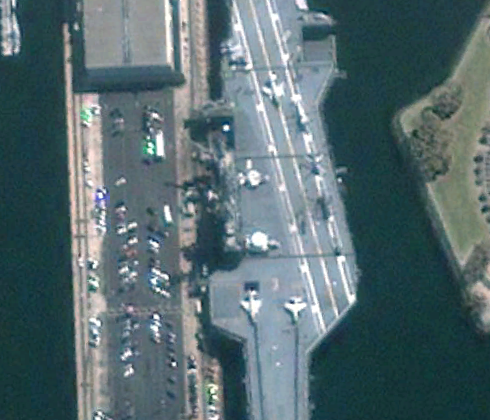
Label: aircraft_carrier